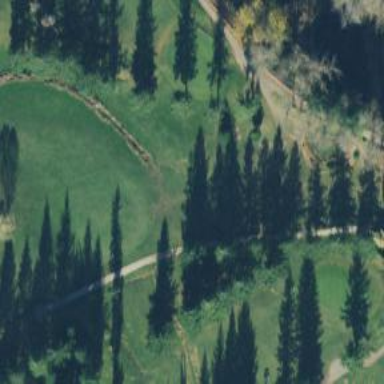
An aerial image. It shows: Pathway for golfing.